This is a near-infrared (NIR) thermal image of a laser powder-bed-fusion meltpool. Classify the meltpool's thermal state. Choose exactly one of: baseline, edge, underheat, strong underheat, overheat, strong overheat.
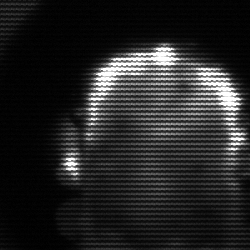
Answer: baseline